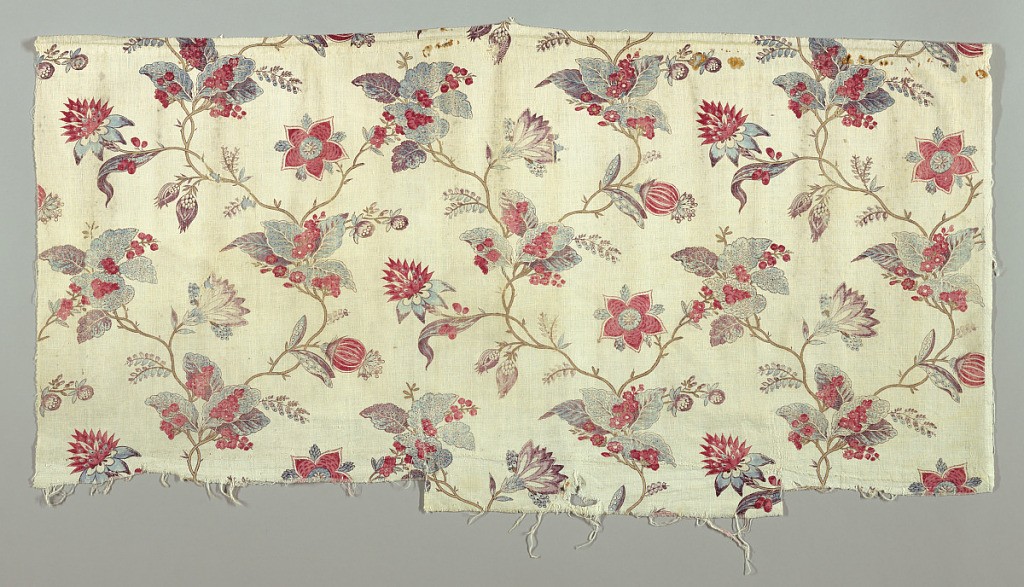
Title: Textile
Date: late 18th century
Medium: cotton Technique: block printed, blue applied by brush, on plain weave
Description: Half drop repeat of a flowering vine which produces an irregular ogee lattice.